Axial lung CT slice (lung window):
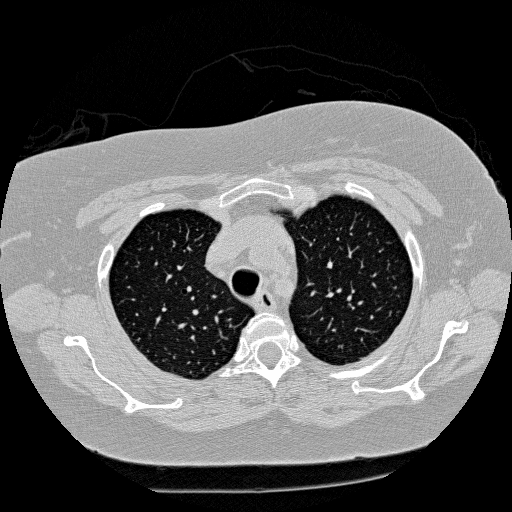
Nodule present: no